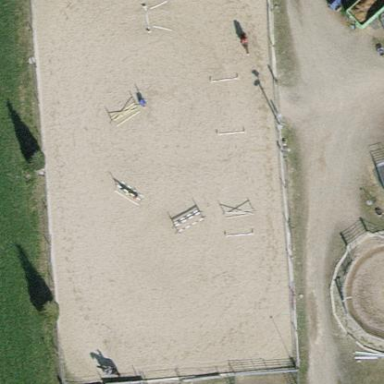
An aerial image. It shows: Equestrian pitch for leisure land use.